Question: In the code below, clicking the button should change the black text from Hello to Goodbye. But when I run the program, it immediately says Goodbye.

'''
from Tkinter import *
from tkMessageBox import *
print "this is a test"
class Demo(Frame):
def __init__(self):
self.createGUI()
print "init"
#self.__mainWindow = Tk()
def destroy(self):
print "destroy"
def createGUI(self):
Frame.__init__(self)
self.pack(expand = YES, fill = BOTH)
self.master.title("Demo")
self.trackLabel = StringVar()
self.trackLabel.set("Hello")
self.trackDisplay = Label(self, font = "Courier 14", textvariable = self.trackLabel, bg = "black", fg = "green")
self.trackDisplay.grid(sticky = W+E+N+S)
self.button1 = Button(self, text = "Click Me", width = 10, command = self.bpress())
self.button1.grid(row = 2, column = 0, sticky = W+E+N+S)
def bpress(self):
self.trackLabel.set("Goodbye")
# run the program
def main():
tts = Demo()
tts.mainloop()
if __name__ == "__main__":
main()
'''
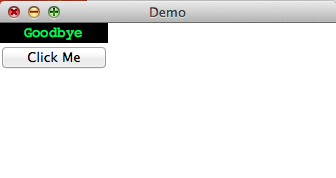
Answer: Because you are calling 'self.bpress' when you create the 'self.button1' button:
'''
self.button1 = Button(self, text = "Click Me", width = 10, command = self.bpress())
# ^^
'''
Simply remove the parenthesis and assign 'command' to the 'self.bpress' function object itself:
'''
self.button1 = Button(self, text = "Click Me", width = 10, command = self.bpress)
'''